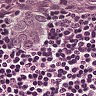
Metastatic tissue present: yes